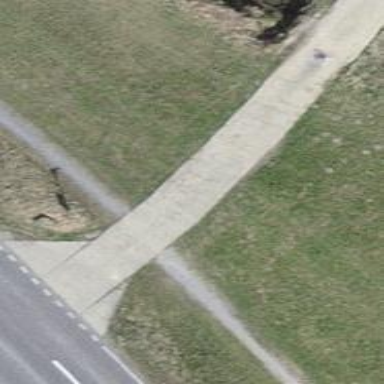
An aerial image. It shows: Well-maintained track road with grade 1 tracktype.